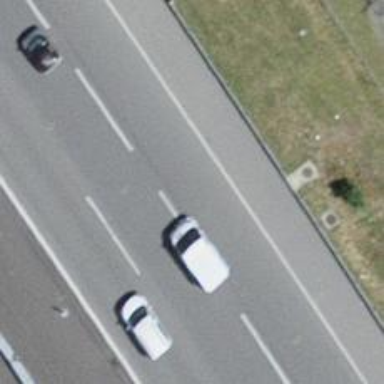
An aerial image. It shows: Asphalt motorway link.